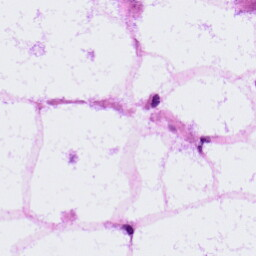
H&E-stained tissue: LymphNode